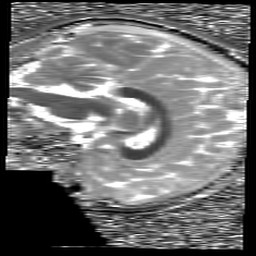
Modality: T1map
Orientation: sagittal
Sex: female
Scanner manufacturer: siemens
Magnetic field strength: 3 T
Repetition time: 5 s
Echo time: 0.00368 s